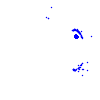
Particle: pion